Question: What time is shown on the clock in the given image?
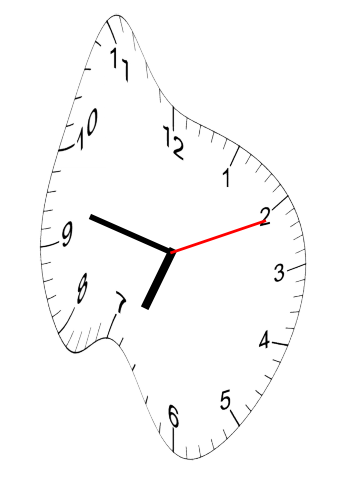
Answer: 06:47:11